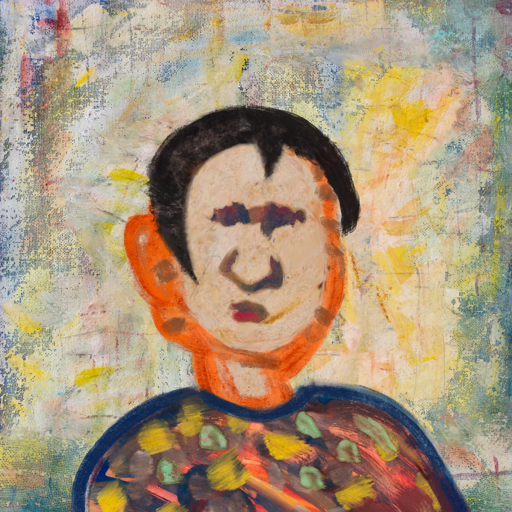
Background: Irani, Head And Neck Front: Rupkatha, Face Front: In_The_Sun, Bust: Mother_And_Son_Mother, Hair Front: Roy_Bahadur, Head Accessory: Blank, Second Necklace: Blank, Necklace: Blank, Baby: Blank